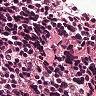
Metastatic tissue present: no